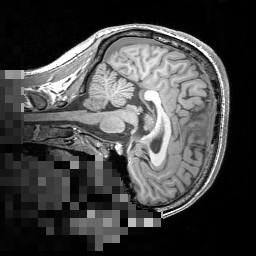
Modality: T1w
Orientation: sagittal
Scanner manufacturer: siemens
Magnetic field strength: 3 T
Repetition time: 1.5 s
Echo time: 0.00291 s